Field crop: maize
Growth stage: 2
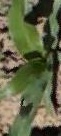
Species: maize